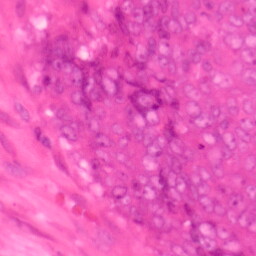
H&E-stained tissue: Colon